RGB frame:
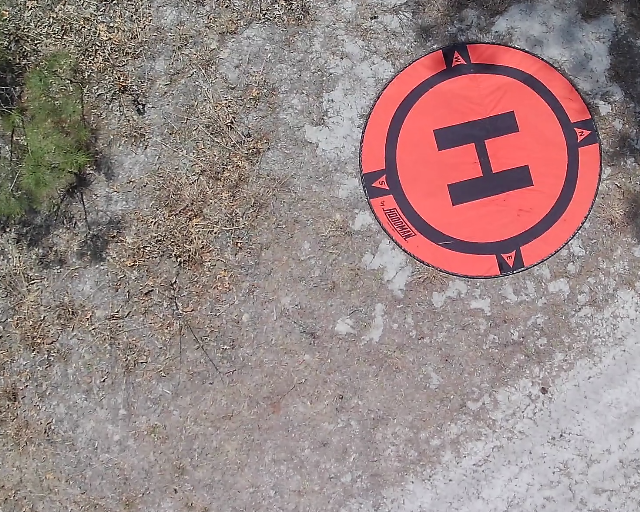
Thermal frame:
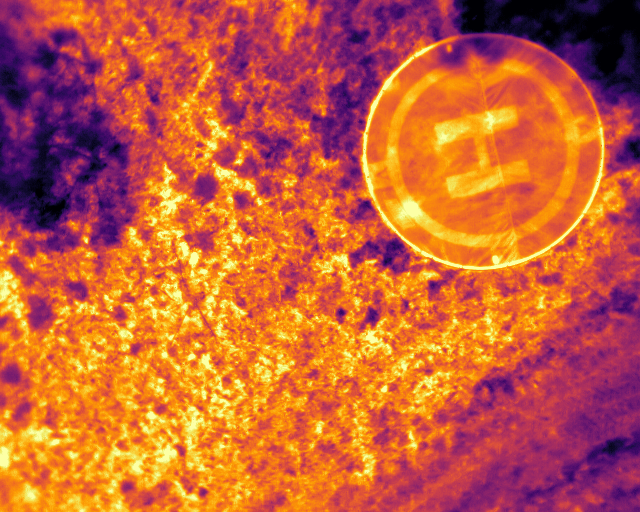
Captured: 2026-02-26 02:33:29
Pixels at or above 80 °C: 0 (fraction of frame: 0)